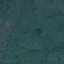
Land use / land cover class: Forest